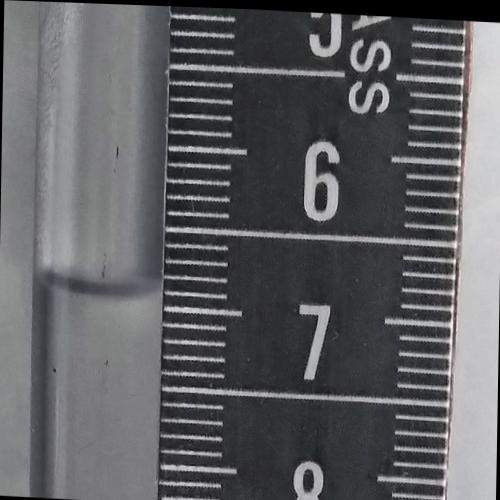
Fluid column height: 6.9 cm